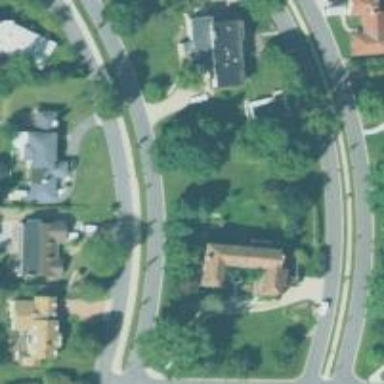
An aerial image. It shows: Charming neighbourhood.